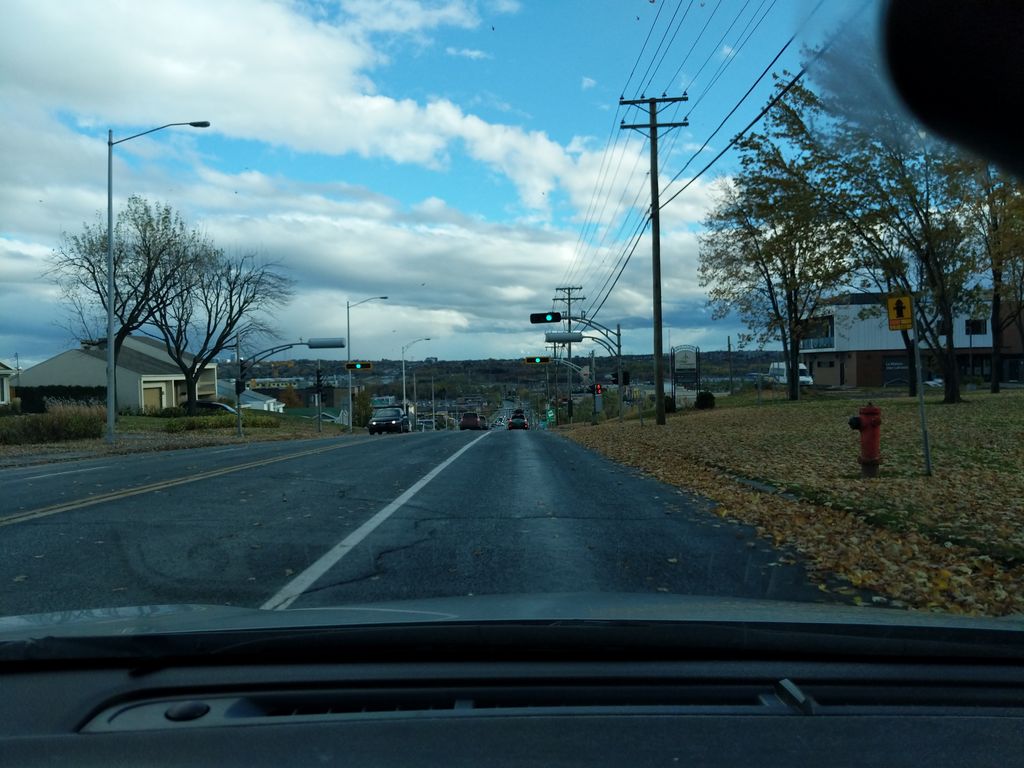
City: quebec_city